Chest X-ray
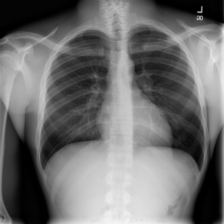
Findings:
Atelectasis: negative
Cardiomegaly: negative
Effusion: negative
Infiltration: negative
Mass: negative
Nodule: negative
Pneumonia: negative
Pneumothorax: negative
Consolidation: negative
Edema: negative
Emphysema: negative
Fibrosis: negative
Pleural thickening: negative
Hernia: negative